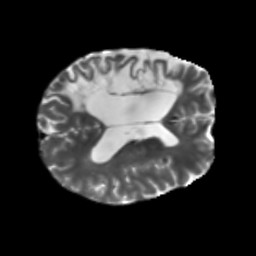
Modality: T2w
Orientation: axial
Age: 46
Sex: male
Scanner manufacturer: siemens
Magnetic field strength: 3 T
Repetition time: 5.25 s
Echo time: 0.08 s